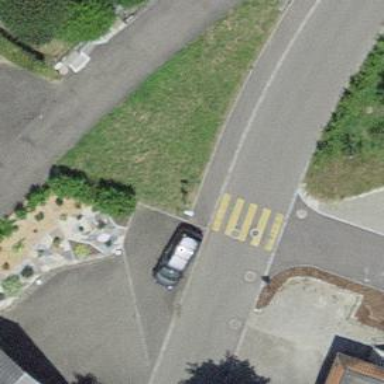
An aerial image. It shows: Uncontrolled crossing on the road.